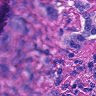
Metastatic tissue present: yes